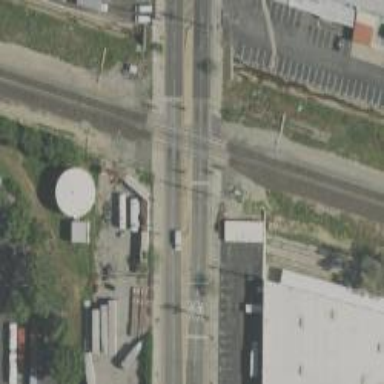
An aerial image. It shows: Railway crossing.